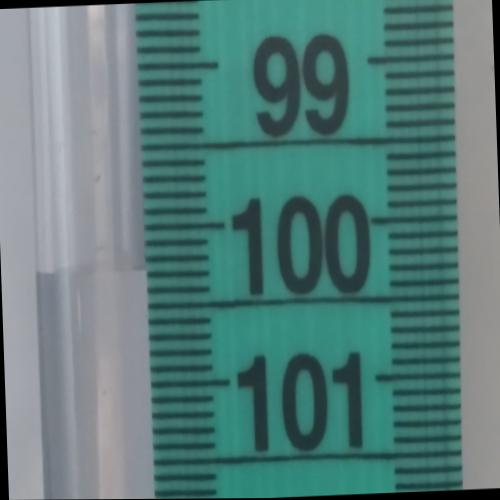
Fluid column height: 100.3 cm